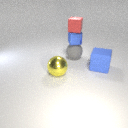
large yellow metal sphere in front of large blue rubber cube